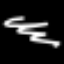
Label: squiggle